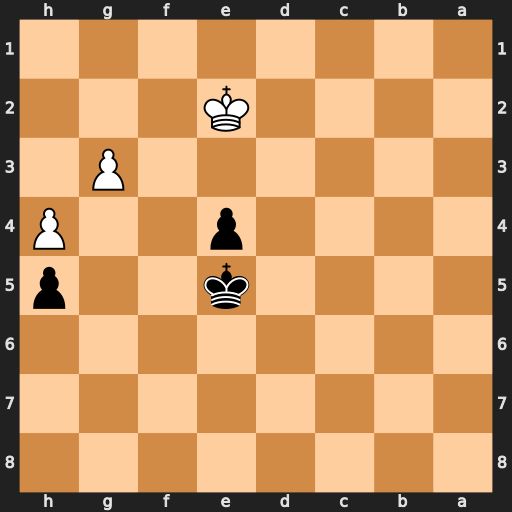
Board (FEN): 8/8/8/4k2p/4p2P/6P1/4K3/8
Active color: b
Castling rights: -
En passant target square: -
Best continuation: Kd4 g4 hxg4 h5 Ke5 h6 Kf6 h7 Kg7 h8=Q+ Kxh8 Ke3 g3